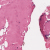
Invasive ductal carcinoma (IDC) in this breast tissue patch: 0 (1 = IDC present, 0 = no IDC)